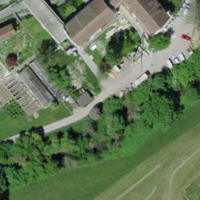
EUNIS habitat code: 55
Species observed at this site:
Nicandra physalodes